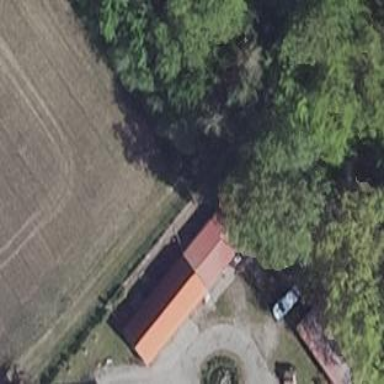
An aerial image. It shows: Shed.